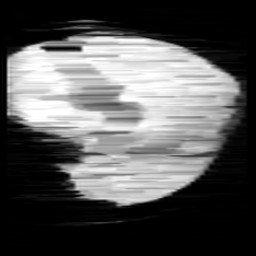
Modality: minIP
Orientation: sagittal
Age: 11
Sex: female
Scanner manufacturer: siemens
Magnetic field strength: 3 T
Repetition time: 0.027 s
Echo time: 0.02 s